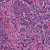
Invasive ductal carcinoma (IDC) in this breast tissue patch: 1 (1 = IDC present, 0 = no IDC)